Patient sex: M
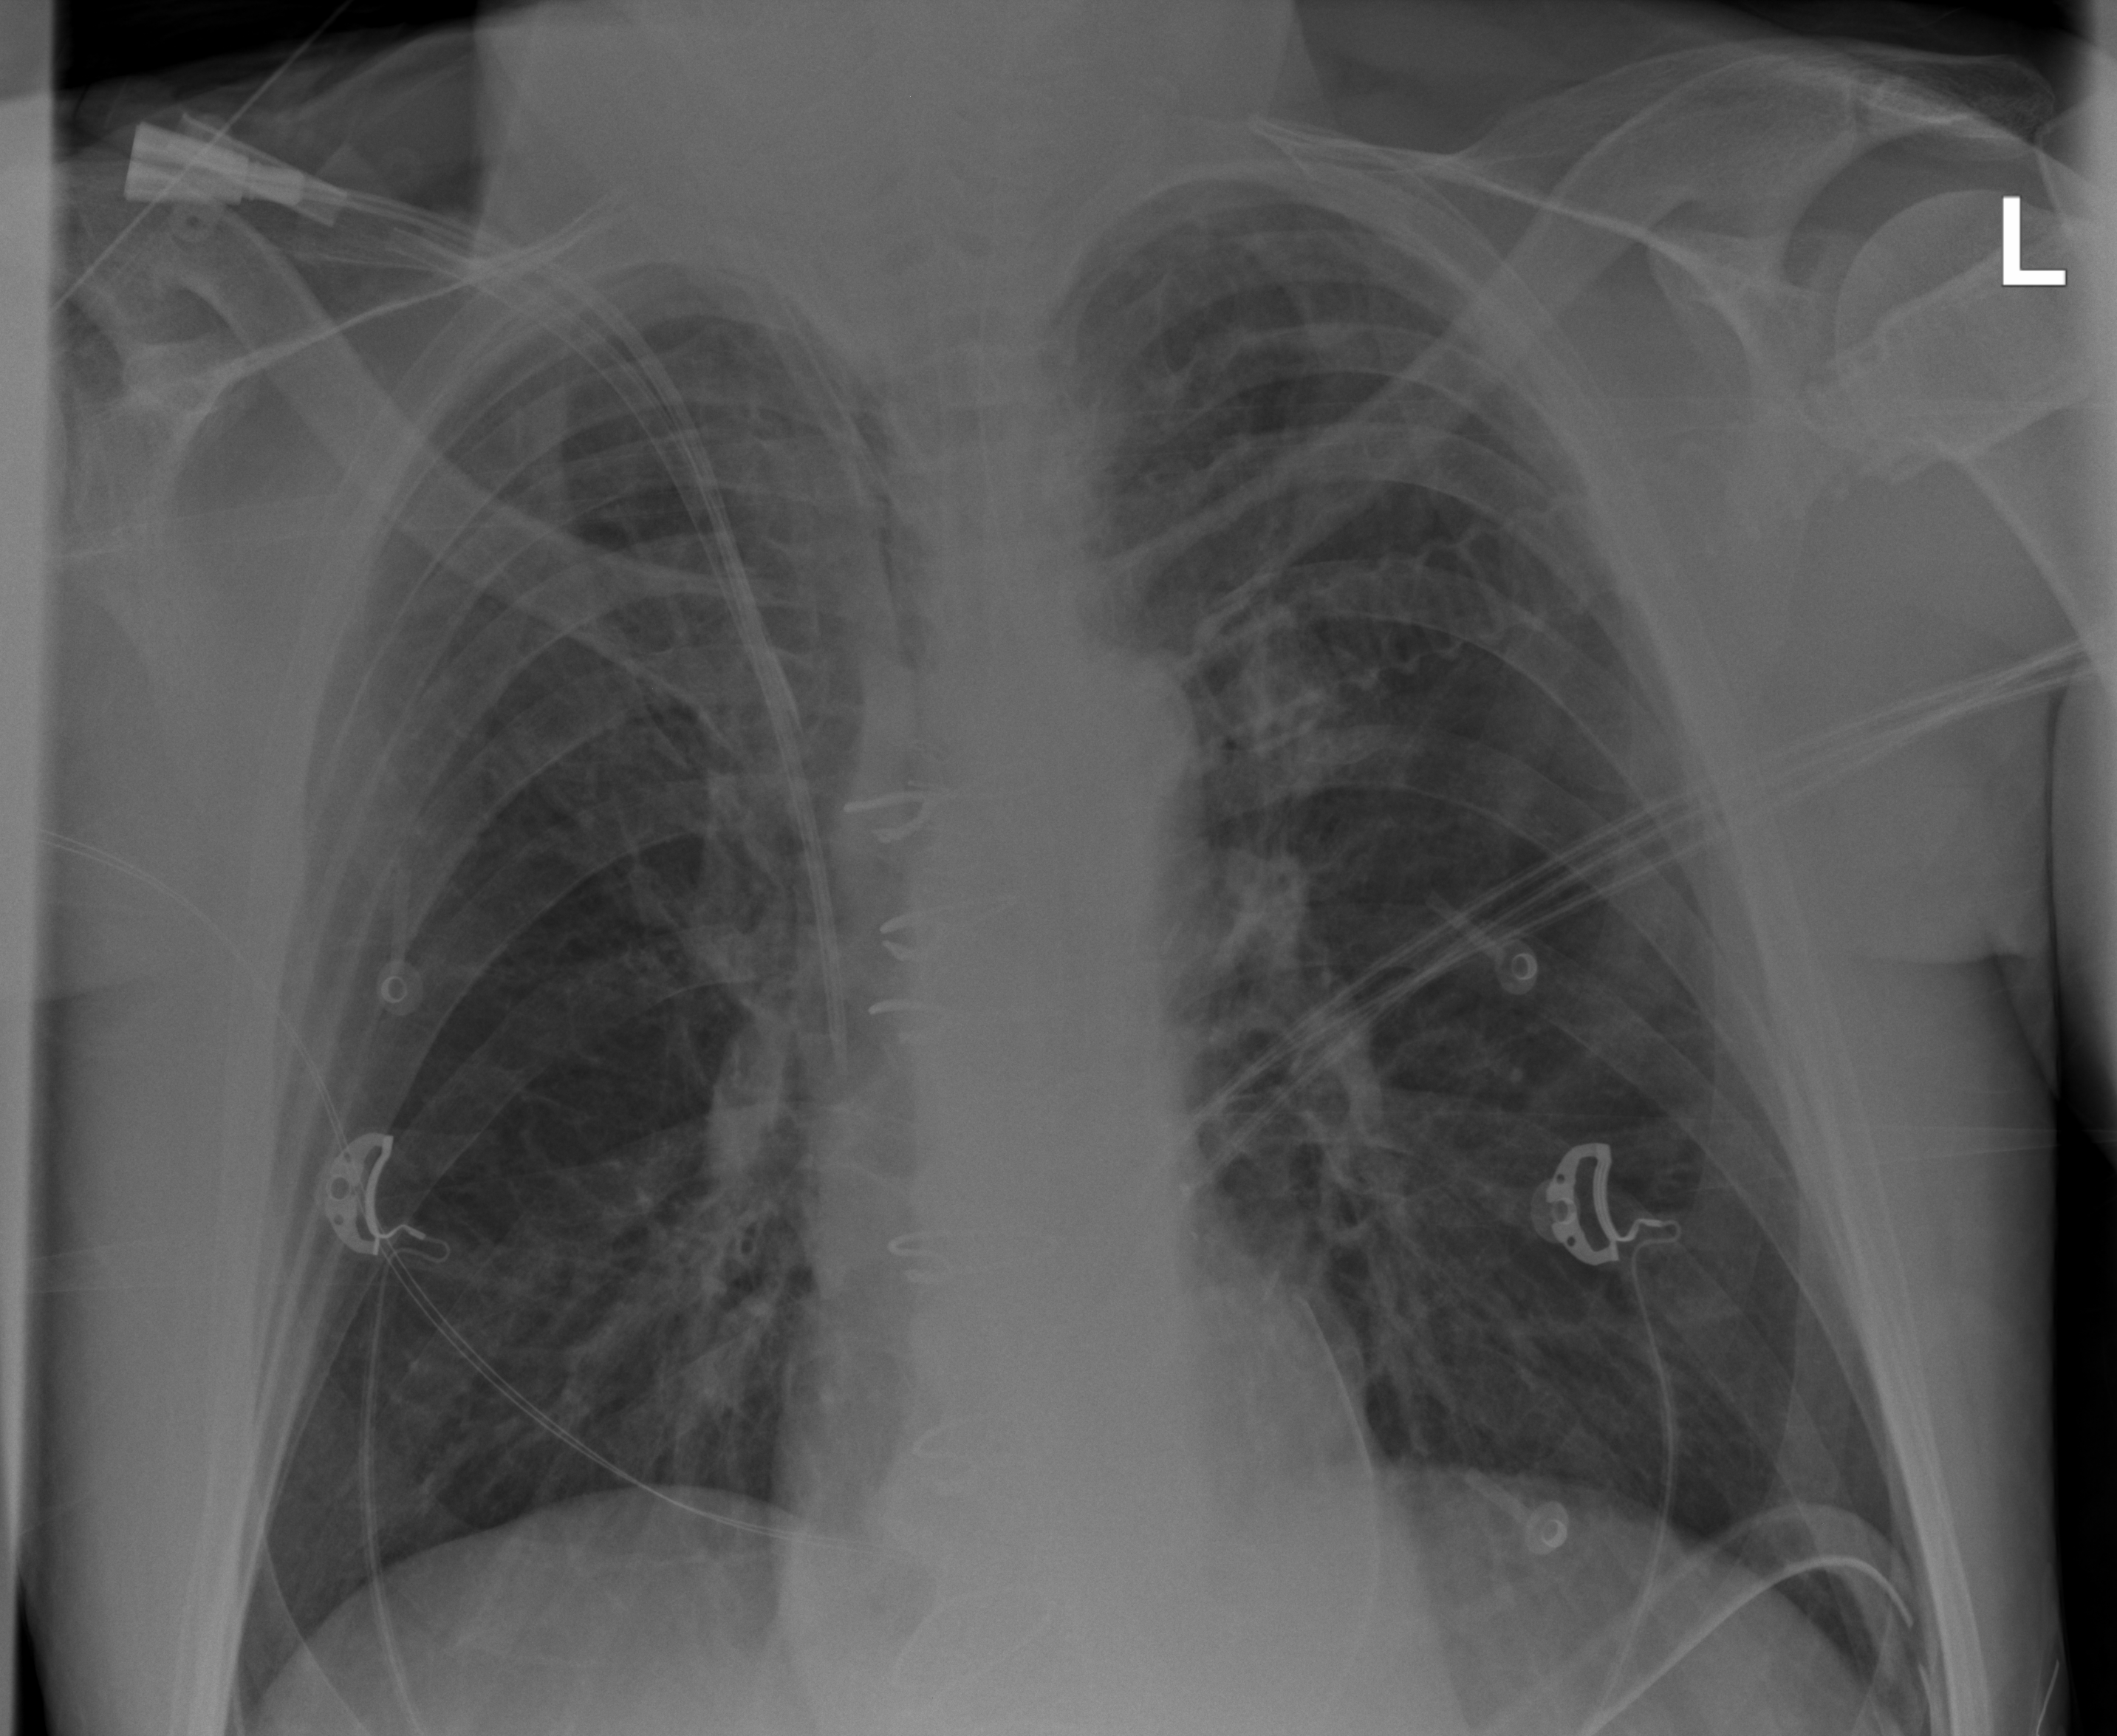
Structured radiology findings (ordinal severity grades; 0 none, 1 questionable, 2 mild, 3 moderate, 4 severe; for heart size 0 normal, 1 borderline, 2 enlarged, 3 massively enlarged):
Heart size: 0
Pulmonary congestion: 0
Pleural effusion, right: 0
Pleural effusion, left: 0
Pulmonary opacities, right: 0
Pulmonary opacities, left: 0
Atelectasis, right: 0
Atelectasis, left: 0